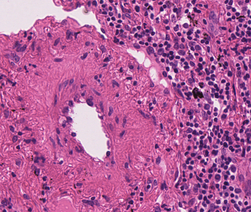
Tumor epithelial tissue: no
Tumor-associated stroma tissue: yes
Normal tissue: no